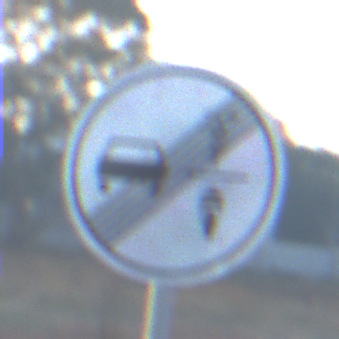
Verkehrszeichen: EndeVerbotUeberholenEinspurigeFahrzeuge
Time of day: Dawn
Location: Outdoor (Nature)
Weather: Clear
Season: NotSpecified
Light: Natural